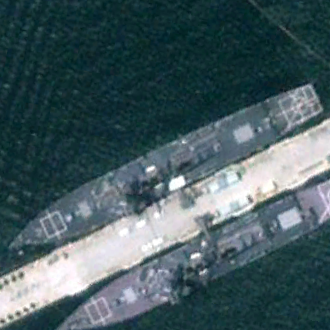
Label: destroyer